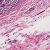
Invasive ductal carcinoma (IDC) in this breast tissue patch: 1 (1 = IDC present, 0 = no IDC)